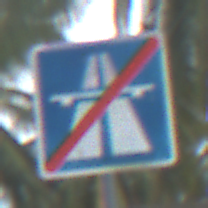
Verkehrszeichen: EndeAutbahn
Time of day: MorningAfternoon
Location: Outdoor (Suburban)
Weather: PartlyCloudy
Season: NotSpecified
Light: Natural